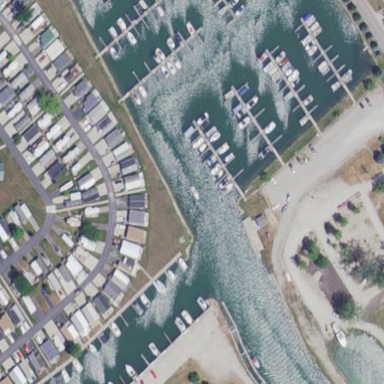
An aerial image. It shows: Marina located on water.